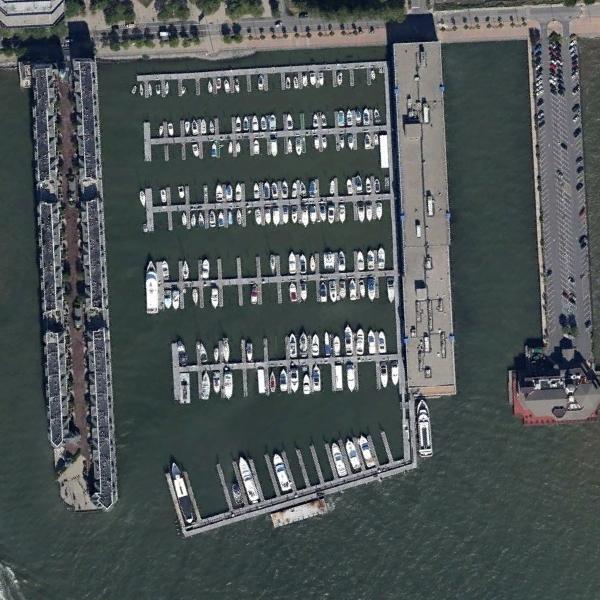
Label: Port